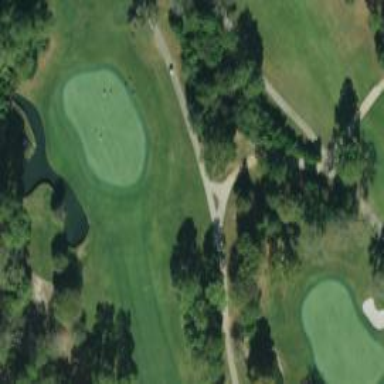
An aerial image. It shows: Pathway for golfing.